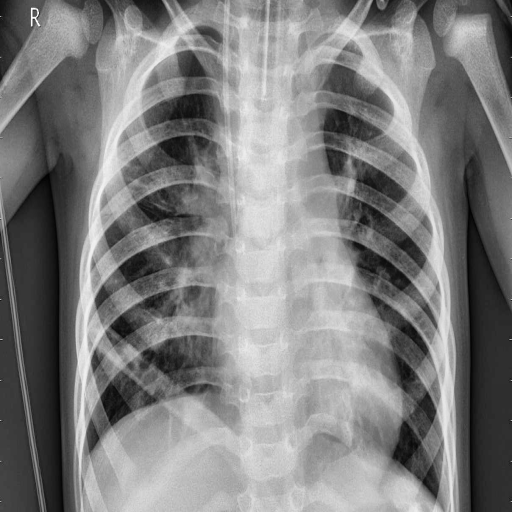
Finding: PNEUMONIA